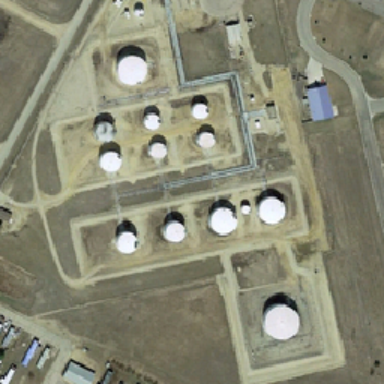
Some white storage tanks are on the bare ground .